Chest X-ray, PA view. Patient: 50 years old, sex M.
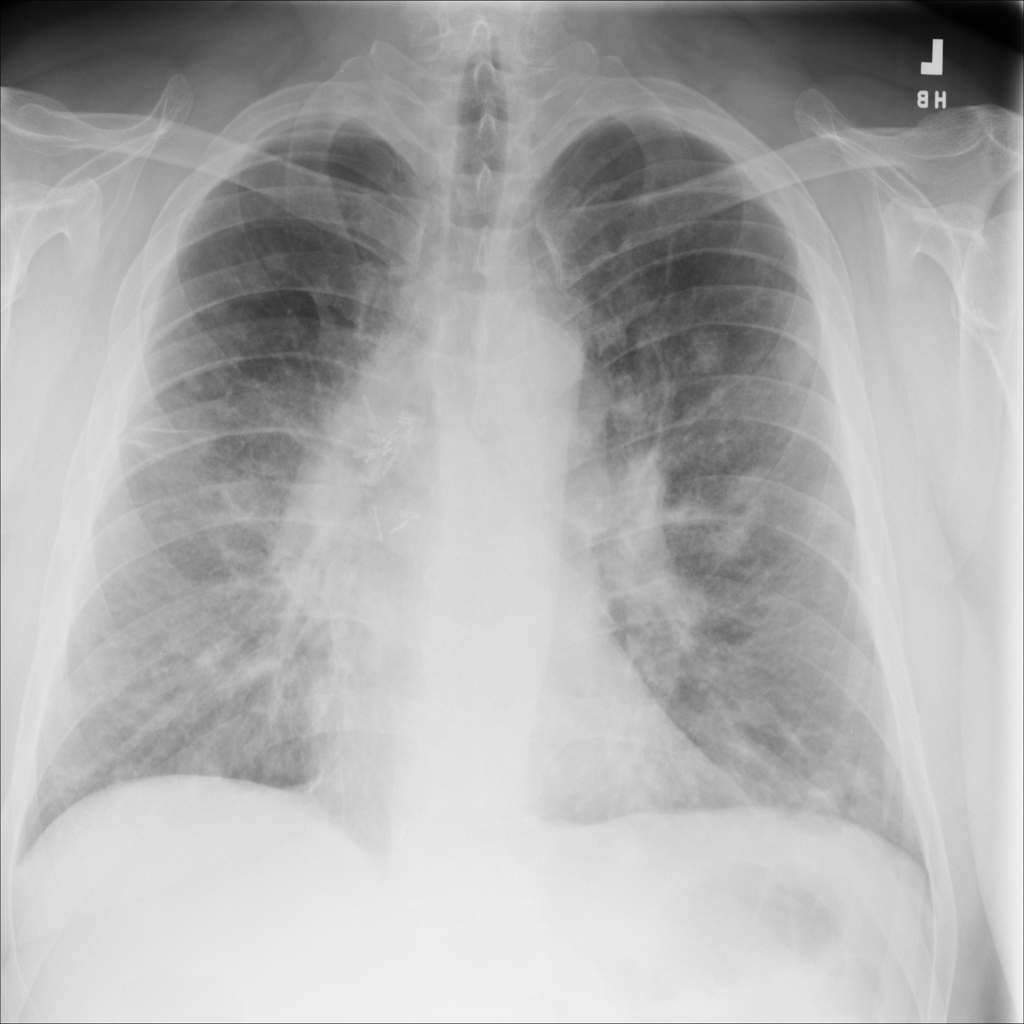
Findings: No Finding